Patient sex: M
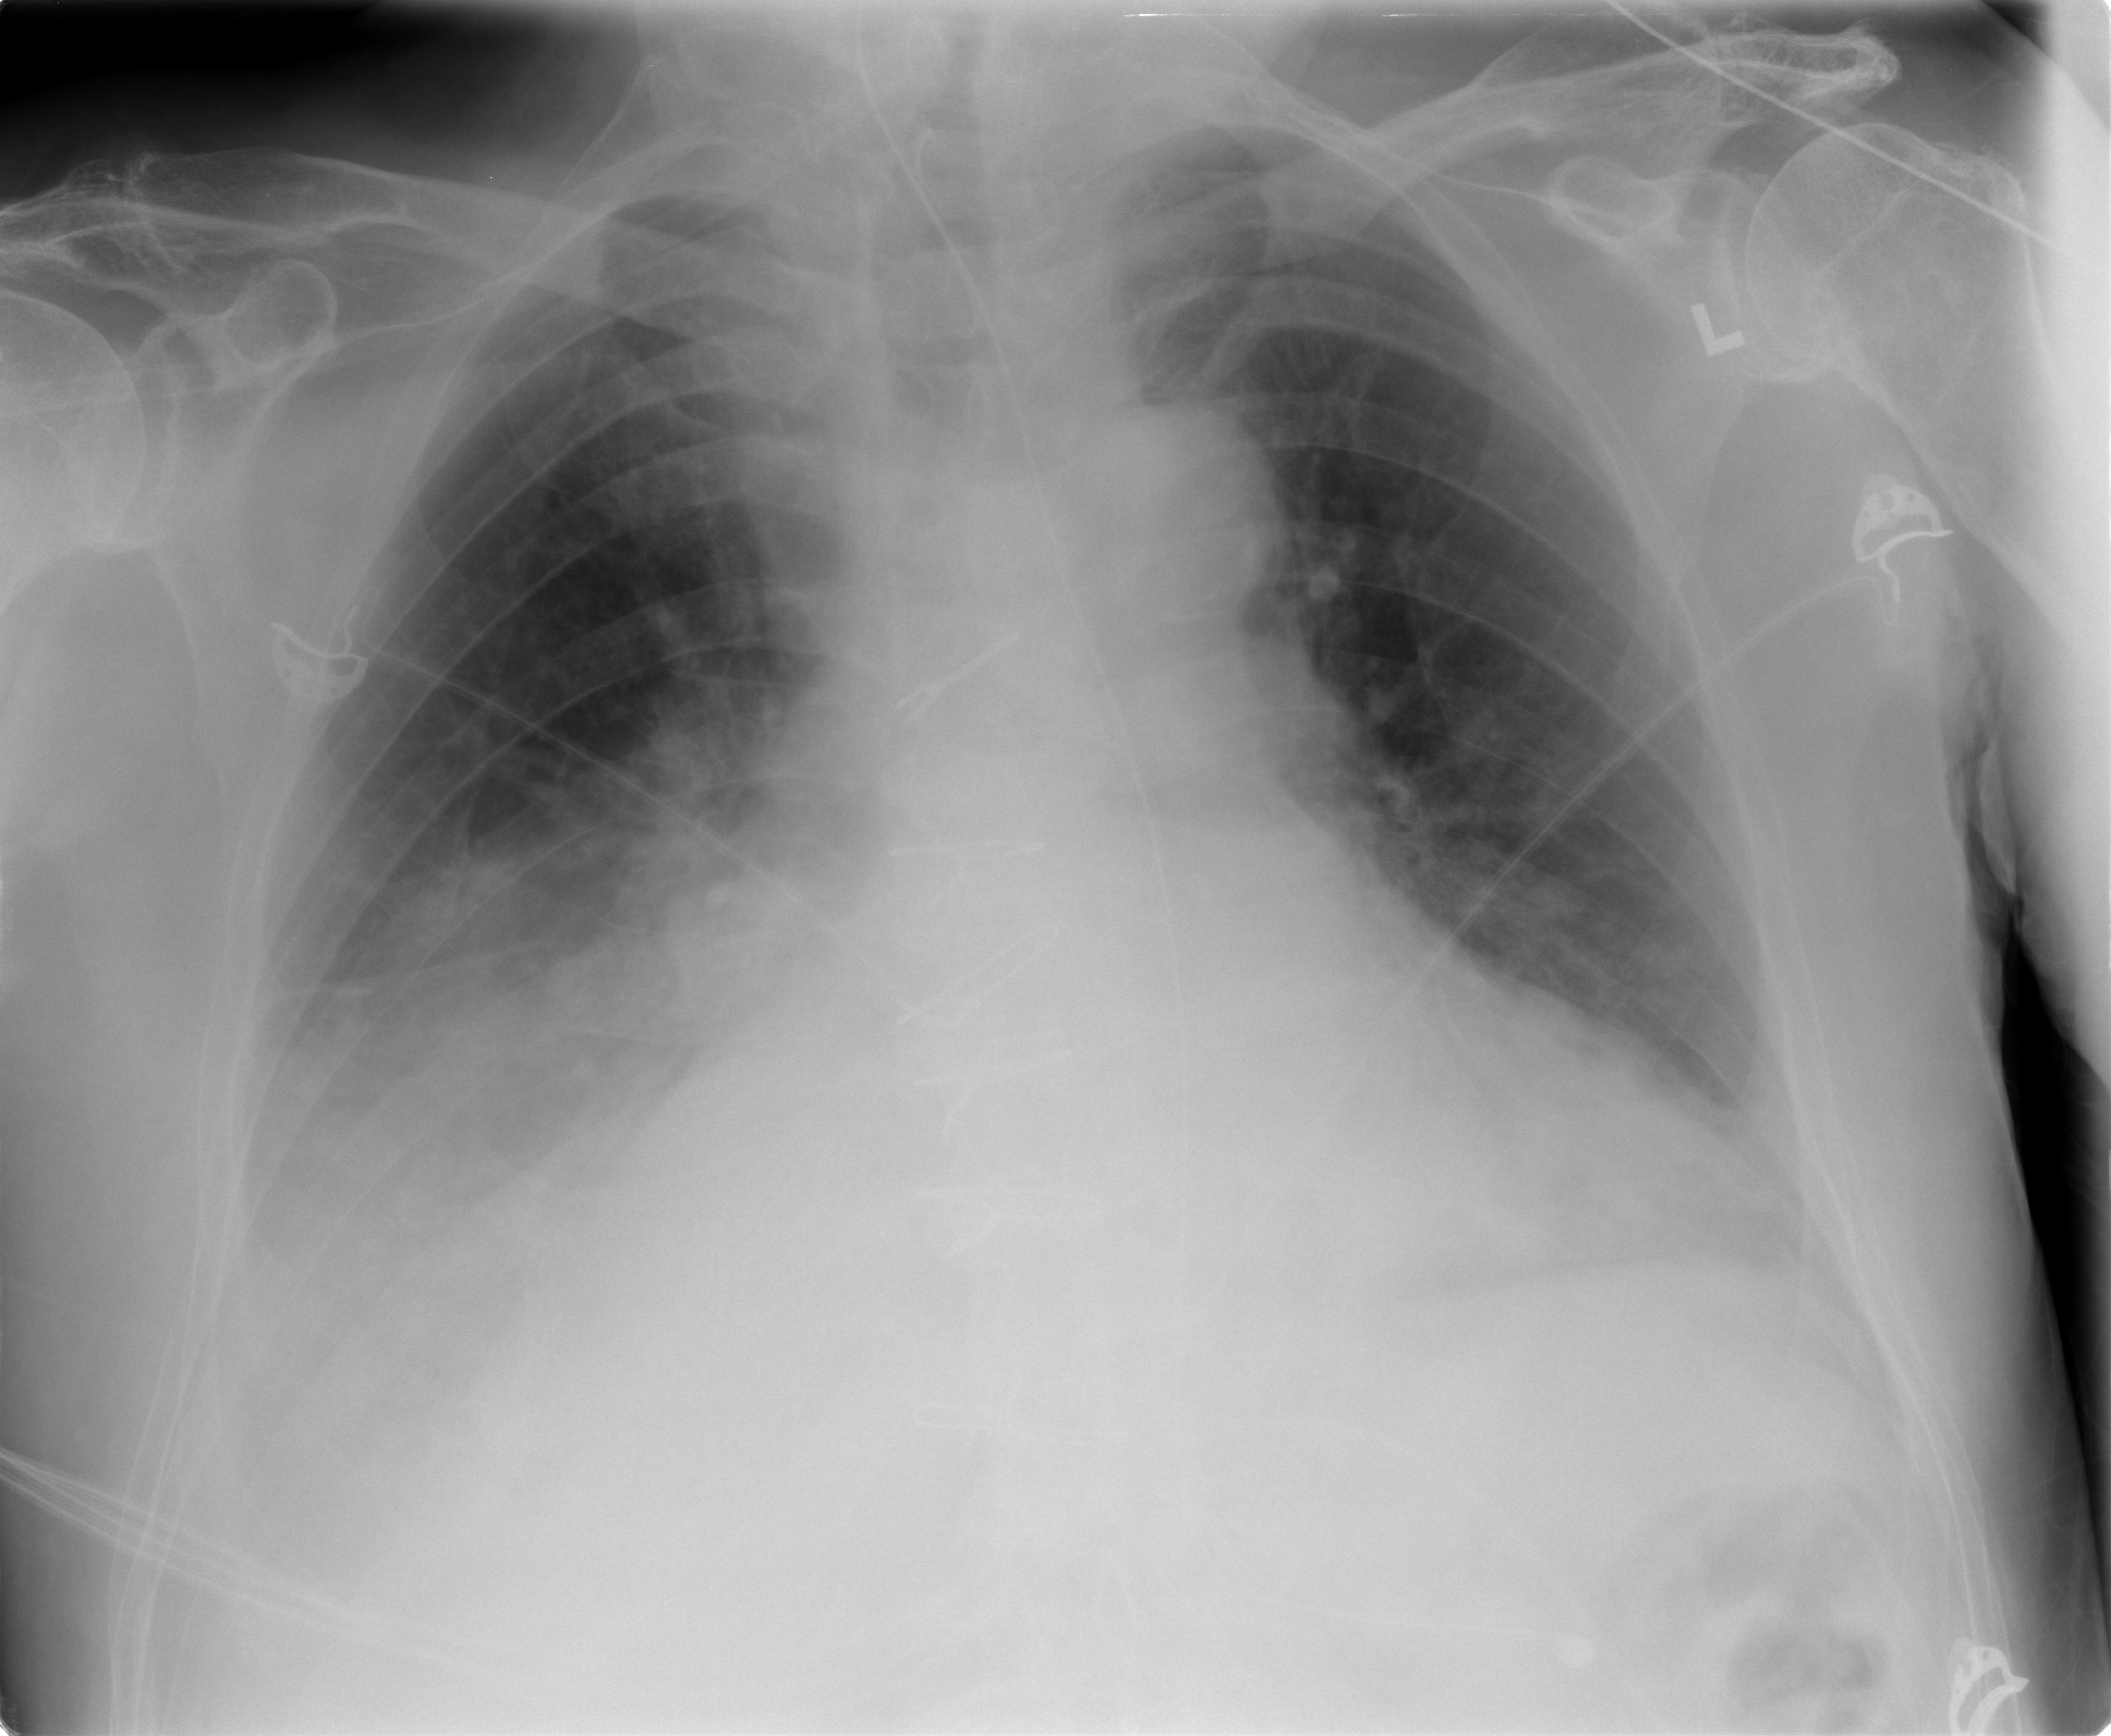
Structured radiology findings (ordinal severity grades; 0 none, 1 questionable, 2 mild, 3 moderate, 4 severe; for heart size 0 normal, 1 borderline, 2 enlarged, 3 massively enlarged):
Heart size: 2
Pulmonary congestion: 0
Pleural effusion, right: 2
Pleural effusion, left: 0
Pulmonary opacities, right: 1
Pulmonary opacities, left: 0
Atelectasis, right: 2
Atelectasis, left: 0